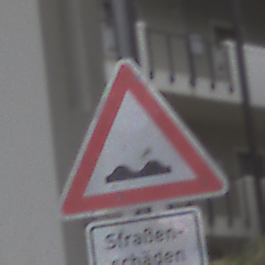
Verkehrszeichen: UnebeneFahrbahn
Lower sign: HinweiseAufGefahrenDurchVerbaleAngabe3
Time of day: Midday
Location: Outdoor (Urban)
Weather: Overcast
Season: NotSpecified
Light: Natural